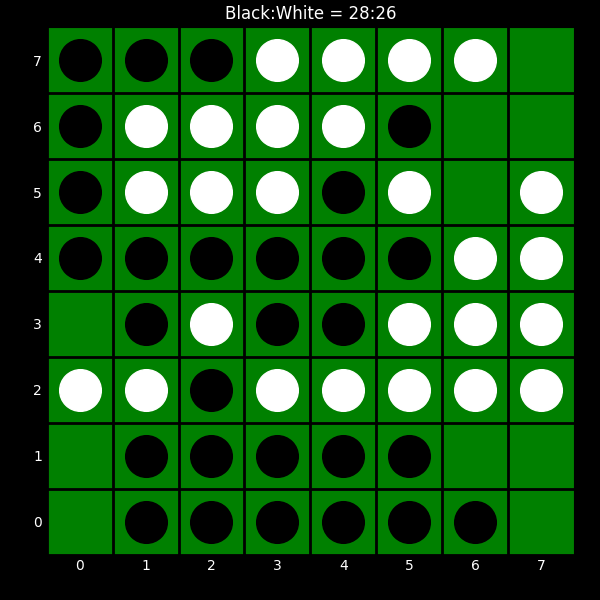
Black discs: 28
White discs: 26